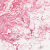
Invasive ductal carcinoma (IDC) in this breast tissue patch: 0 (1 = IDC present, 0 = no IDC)